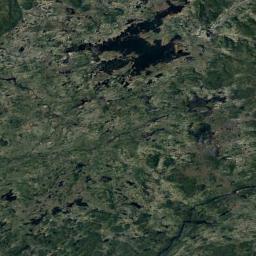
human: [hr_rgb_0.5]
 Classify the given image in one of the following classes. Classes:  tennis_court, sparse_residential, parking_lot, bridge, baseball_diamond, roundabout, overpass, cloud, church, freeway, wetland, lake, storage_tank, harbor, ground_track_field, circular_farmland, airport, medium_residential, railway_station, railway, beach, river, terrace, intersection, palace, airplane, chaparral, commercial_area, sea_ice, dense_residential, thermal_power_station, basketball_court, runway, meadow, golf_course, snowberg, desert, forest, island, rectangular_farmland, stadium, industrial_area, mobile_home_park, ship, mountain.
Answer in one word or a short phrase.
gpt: wetland